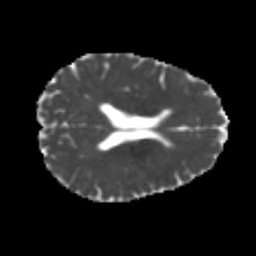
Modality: MD
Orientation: axial
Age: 24
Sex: female
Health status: healthy
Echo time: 0.074 s